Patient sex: M
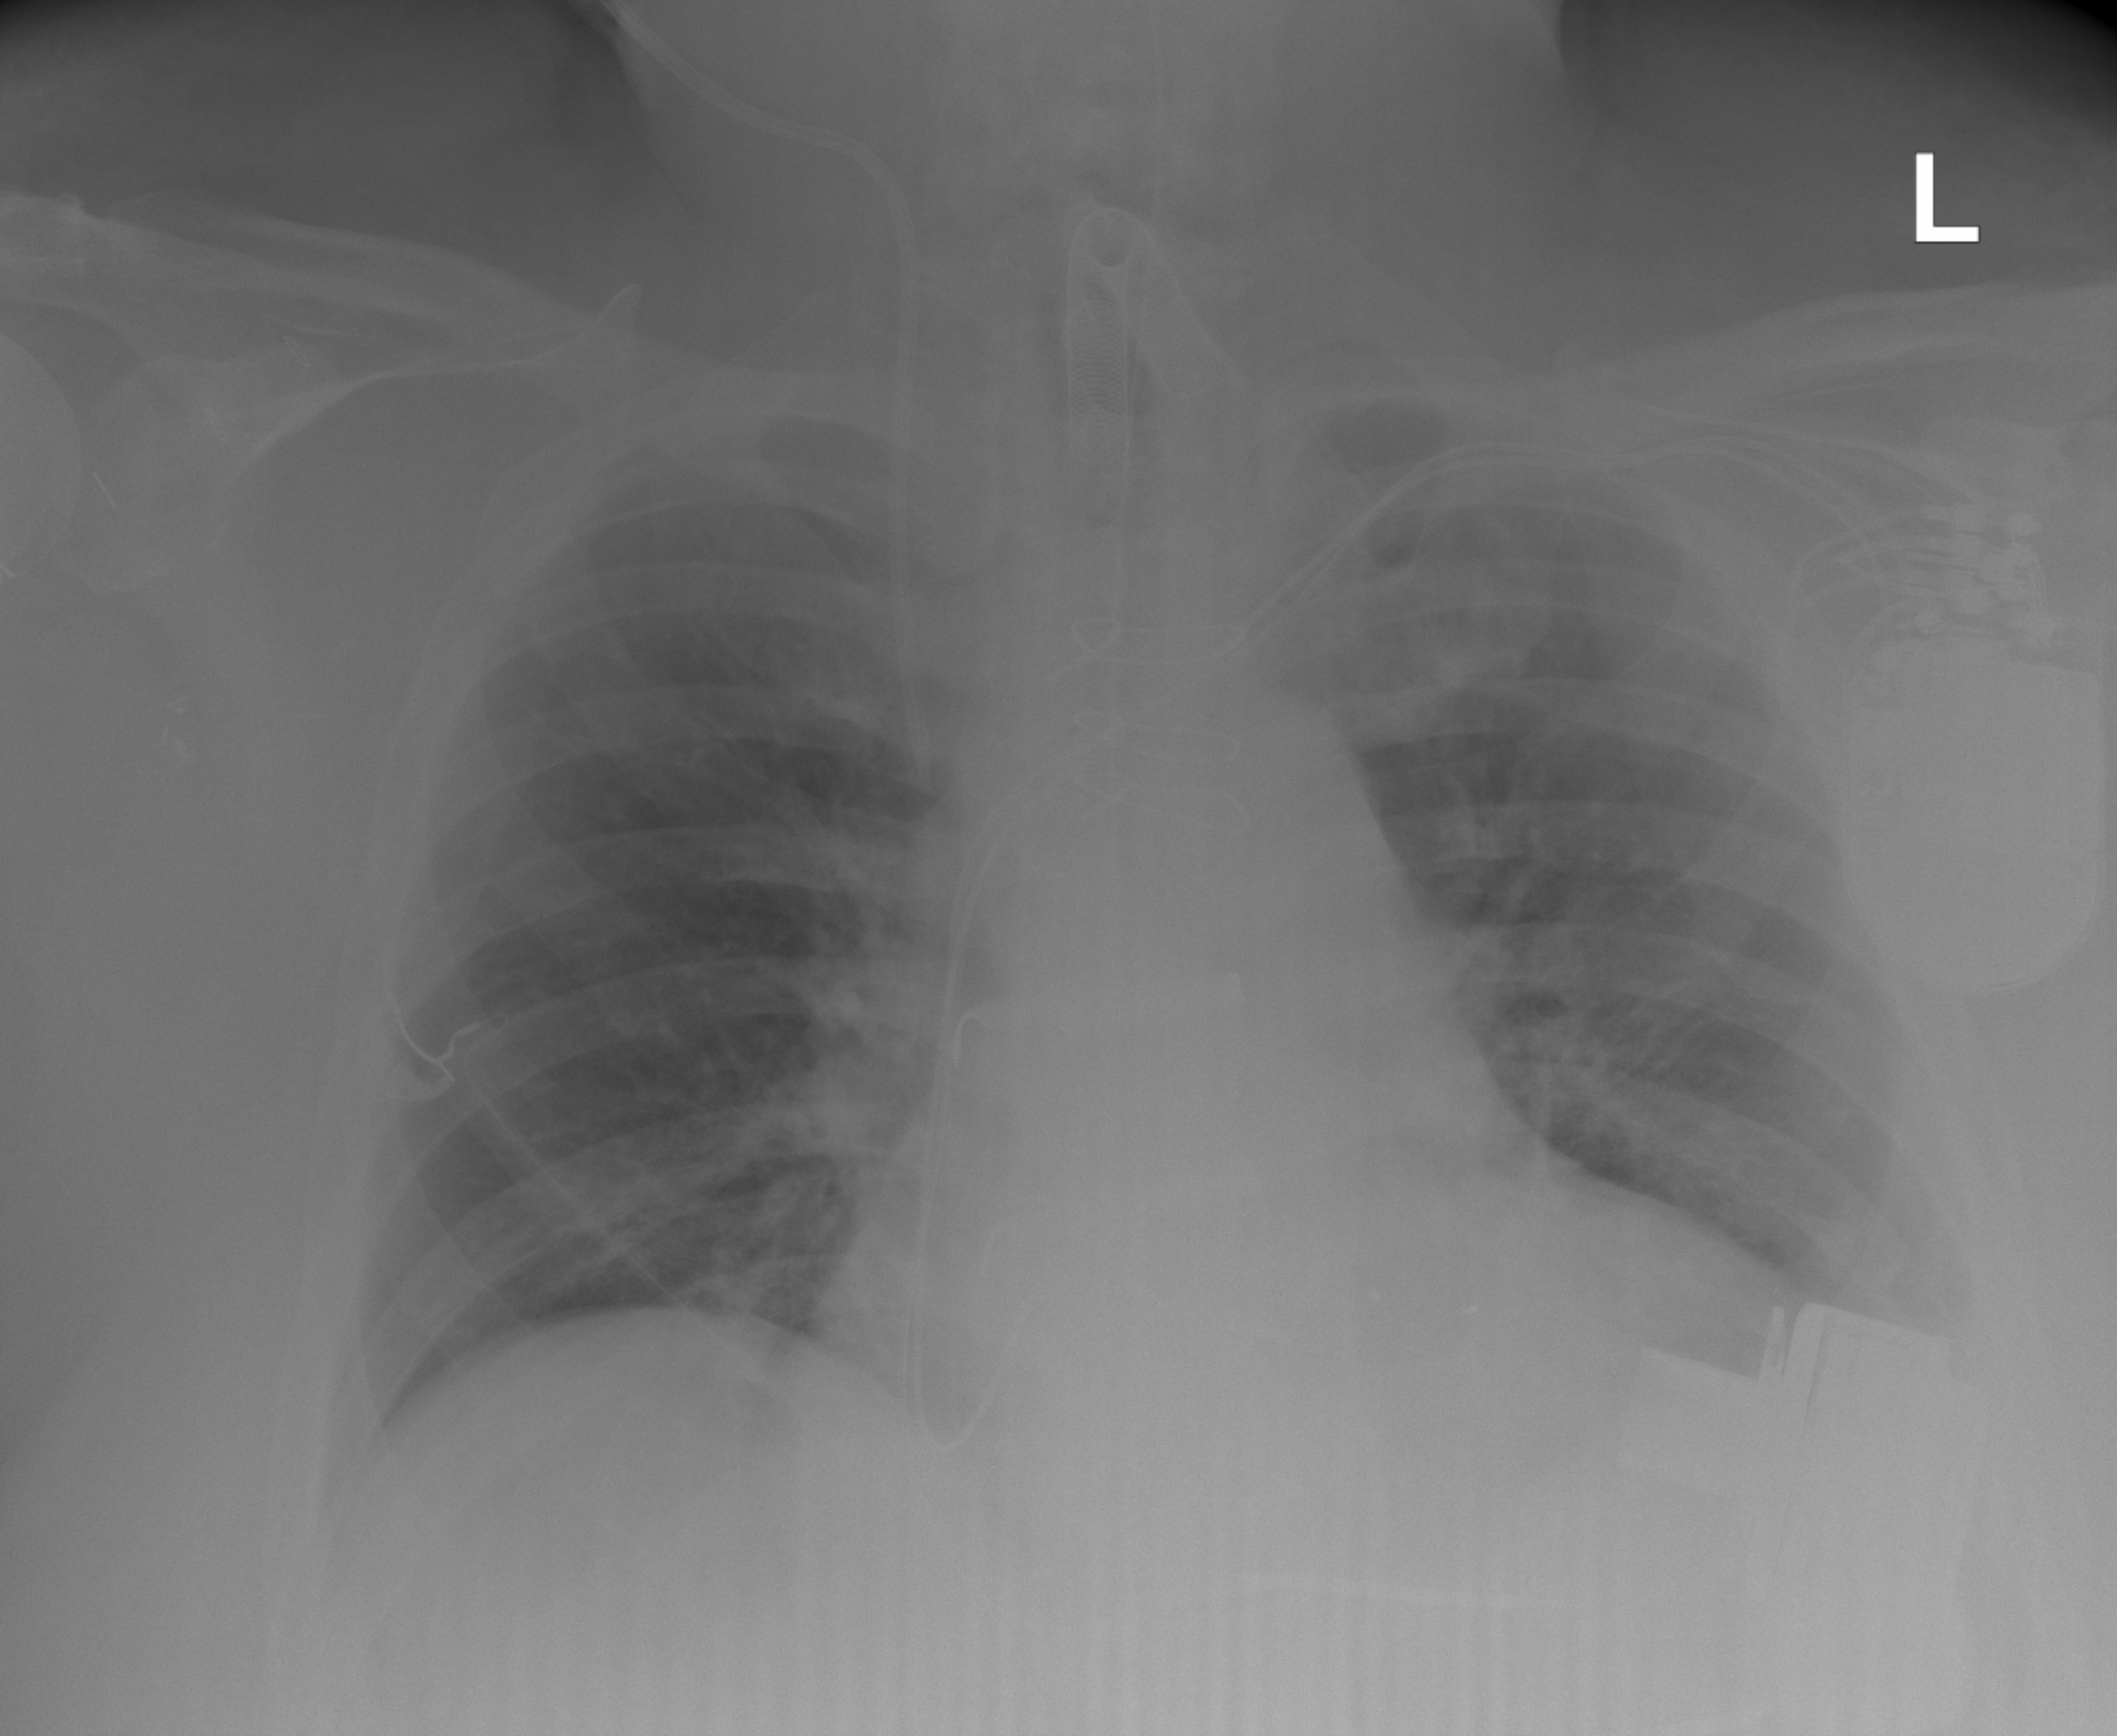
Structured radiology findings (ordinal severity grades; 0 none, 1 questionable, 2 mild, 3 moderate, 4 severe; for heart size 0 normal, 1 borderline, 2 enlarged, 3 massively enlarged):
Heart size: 2
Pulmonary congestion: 0
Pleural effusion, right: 0
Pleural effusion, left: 0
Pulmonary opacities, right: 0
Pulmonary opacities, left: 0
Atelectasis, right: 2
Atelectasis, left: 2